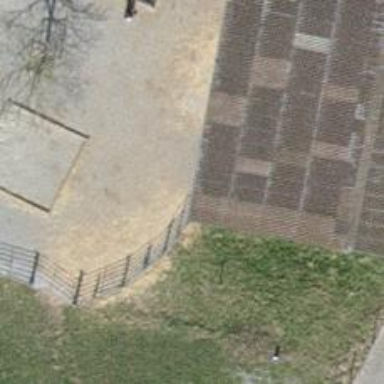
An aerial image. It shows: Fence.